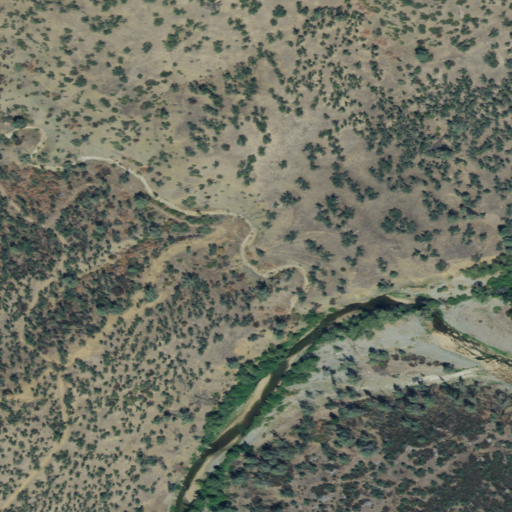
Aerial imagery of valley in California named Cracker Canyon containing shrub and grassland